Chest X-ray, AP view. Patient: 36 years old, sex M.
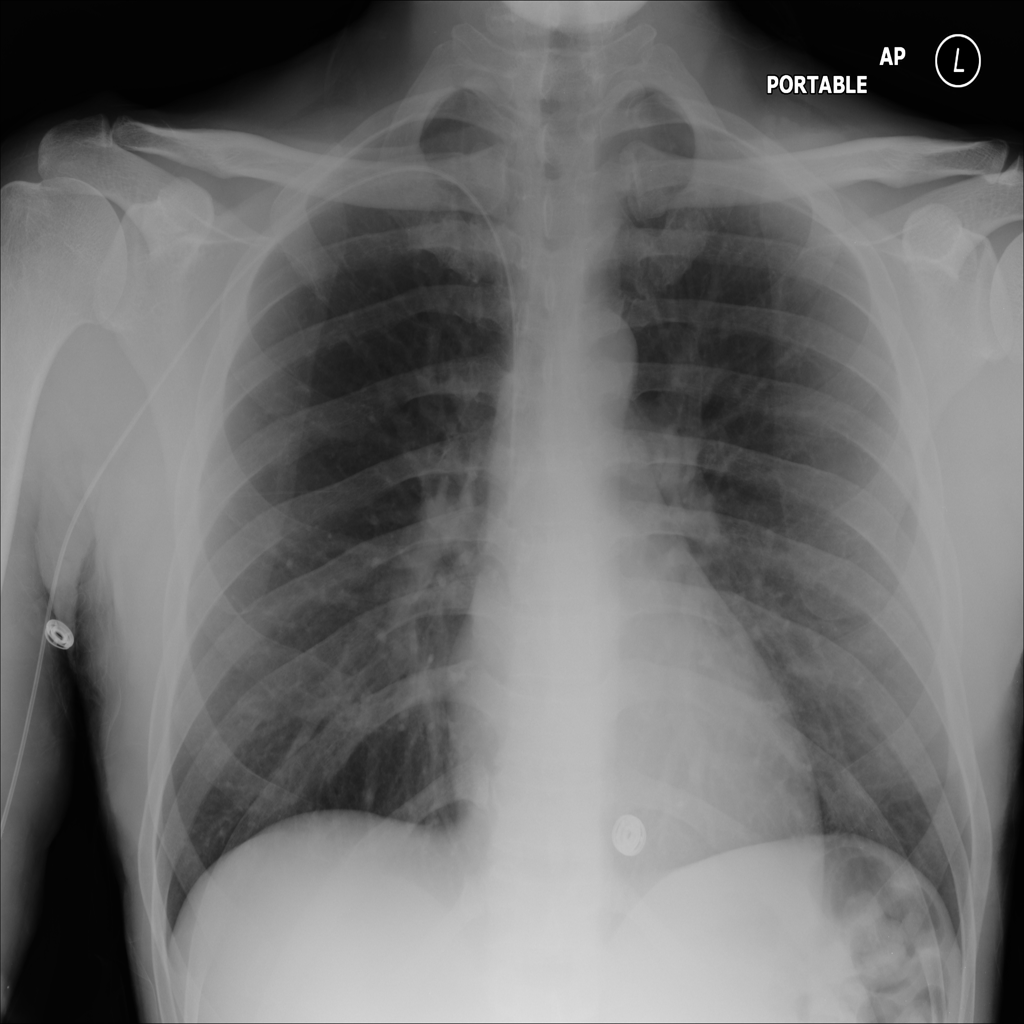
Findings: No Finding